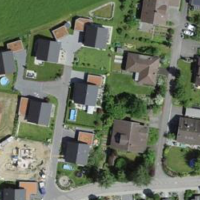
EUNIS habitat code: 55
Species observed at this site:
Milvus milvus